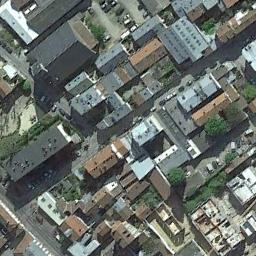
Label: residential